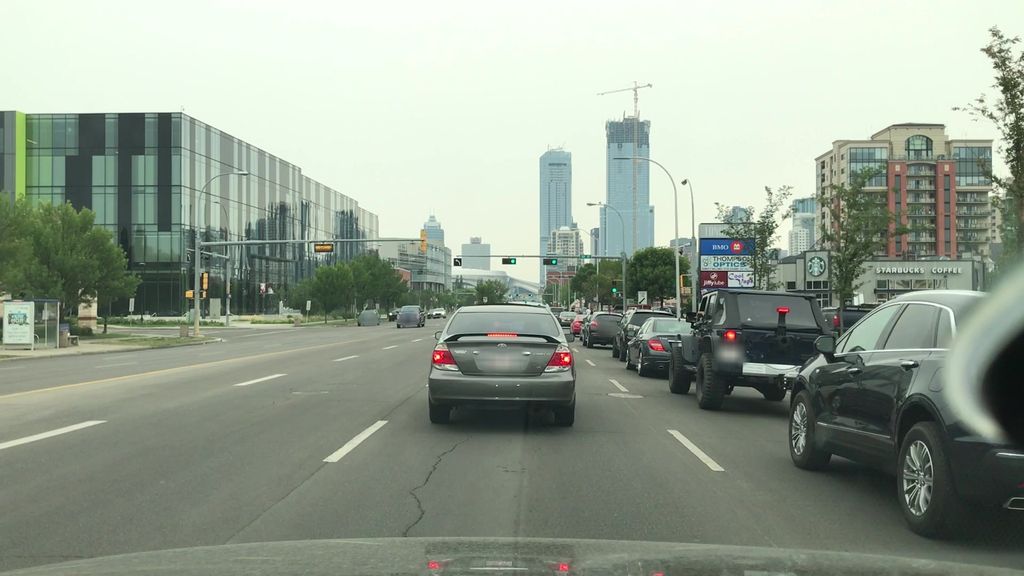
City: edmonton